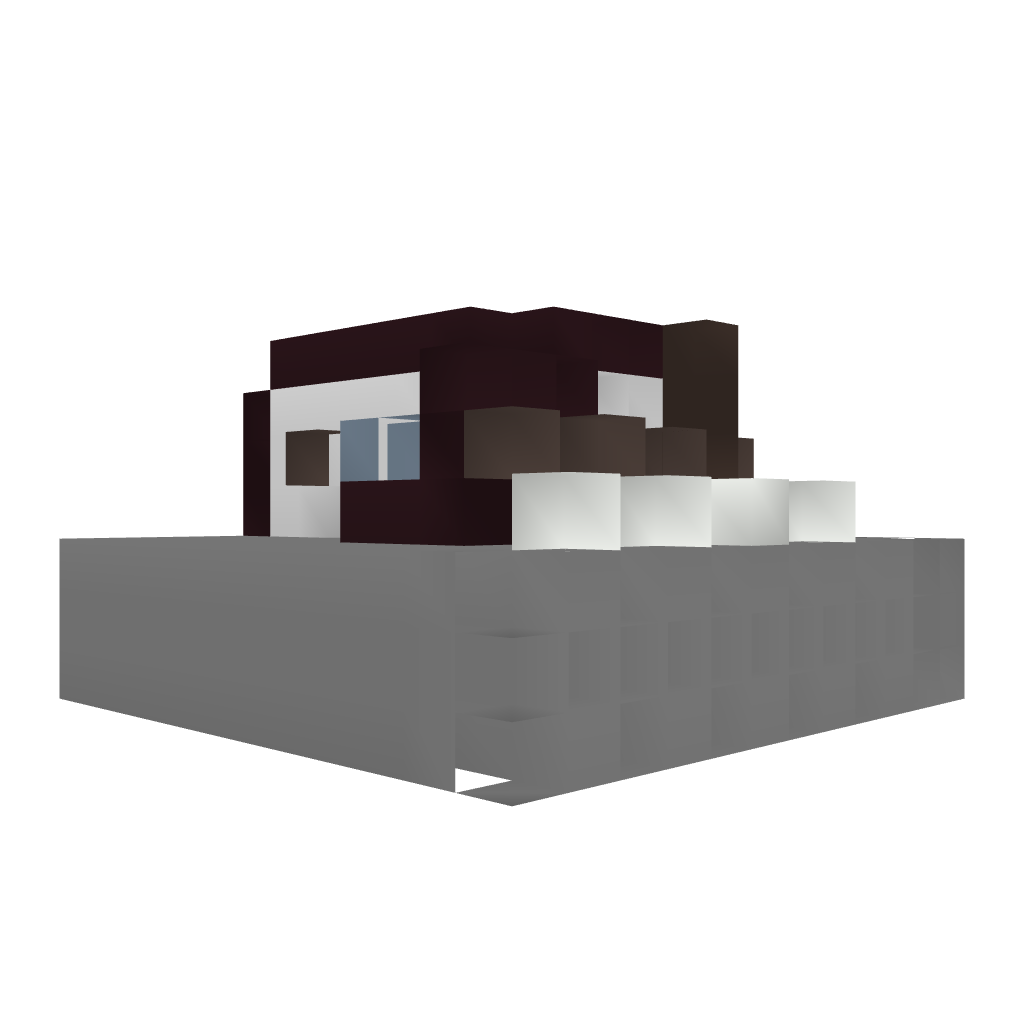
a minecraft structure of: Black Jack game